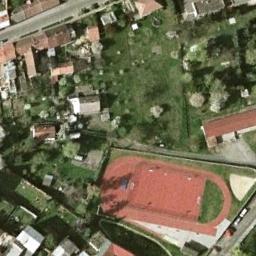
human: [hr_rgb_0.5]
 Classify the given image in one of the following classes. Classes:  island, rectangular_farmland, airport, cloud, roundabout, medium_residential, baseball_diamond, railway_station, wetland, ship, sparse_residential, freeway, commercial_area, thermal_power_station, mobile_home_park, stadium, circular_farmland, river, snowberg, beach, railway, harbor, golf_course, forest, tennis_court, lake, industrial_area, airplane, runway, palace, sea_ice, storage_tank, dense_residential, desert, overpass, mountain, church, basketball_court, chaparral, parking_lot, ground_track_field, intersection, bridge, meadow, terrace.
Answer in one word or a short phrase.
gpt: ground_track_field